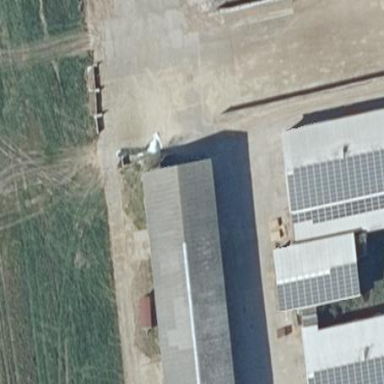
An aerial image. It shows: Farm auxiliary building.